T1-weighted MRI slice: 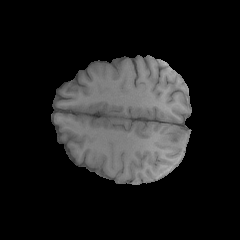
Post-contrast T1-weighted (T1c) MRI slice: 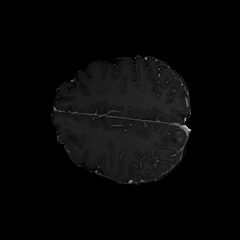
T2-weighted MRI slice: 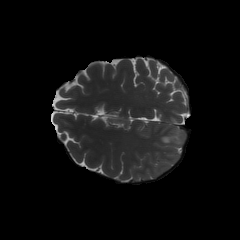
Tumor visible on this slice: yes